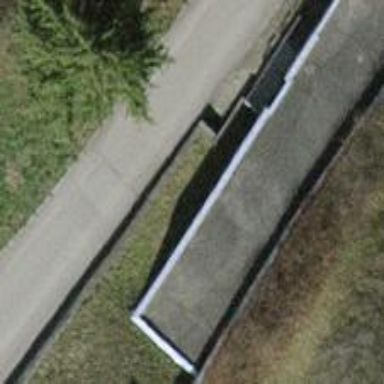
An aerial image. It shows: Concrete steps.